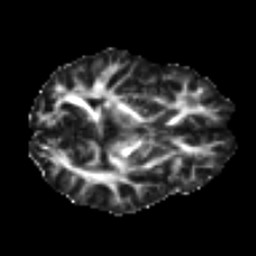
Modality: FA
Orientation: axial
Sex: female
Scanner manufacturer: ge
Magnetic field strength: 3 T
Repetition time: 7 s
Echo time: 0.08 s